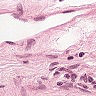
Metastatic tissue present: no